【题型】解答题　【知识点】平面几何　【难度】easy
如图, 为探究一类矩形 $ABCD$ 的性质, 小明在 $BC$ 边上取一点 $E$, 连接 $DE$, 经探究发现：当 $DE$ 平分 $\angle ADC$ 时, 将 $\triangle ABE$ 沿 $AE$ 折叠至 $\triangle AFE$, 点 $F$ 恰好落在 $DE$ 上, 据此解决下列问题：

(1)求证：$\triangle AFD \cong \triangle DCE$；

(2)如图, 延长 $CF$ 交 $AE$ 于点 $G$, 交 $AB$ 于点 $H$。求证：$EF \cdot DF = GF \cdot CF$。

解：
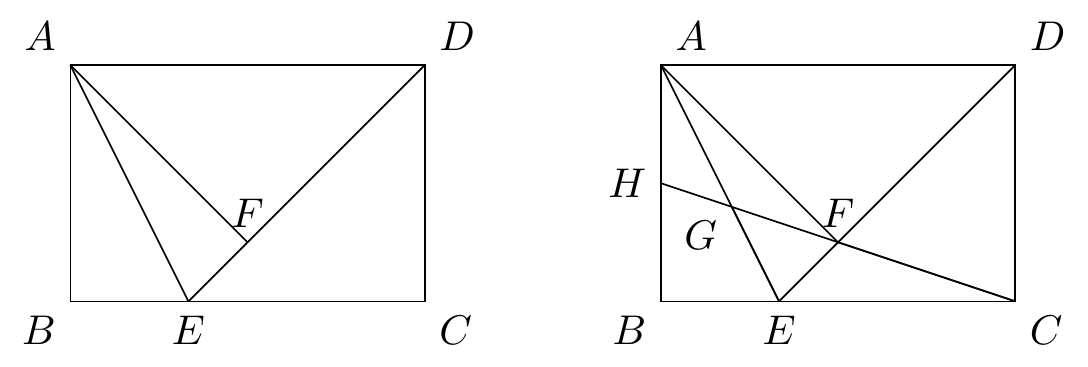
【解答】
(1)证明：$\because$ 四边形 $ABCD$ 是矩形,

$\therefore \angle B = \angle BCD = \angle CDA = \angle BAD = 90^\circ$, $AB = CD$, $AD = BC$,

$\because ED$ 平分 $\angle ADC$,

$\therefore \angle ADE = \angle EDC = 45^\circ$,

$\therefore \angle DEC = 90^\circ - \angle EDC = 45^\circ$,

$\because$ 将 $\triangle ABE$ 沿 $AE$ 折叠至 $\triangle AFE$,

$\therefore \triangle ABE \cong \triangle AFE$,

$\therefore AB = AF$, $\angle AFD = \angle B = 90^\circ$,

$\therefore AF = AB = DC$,

在 $\triangle AFD$ 与 $\triangle DCE$ 中,

$\begin{cases}
\angle AFD = \angle C \\
\angle ADF = \angle DEC \\
AF = CD
\end{cases}$

$\therefore \triangle AFD \cong \triangle DCE$(AAS)；

(2)证明：$\because \triangle AFD \cong \triangle DCE$,

$\therefore AD = DE$, $AF = DF = DC = CE$,

$\therefore \angle DCF = \angle DFC = \frac{1}{2}(180^\circ - \angle EDC) = \frac{1}{2}(180^\circ - 45^\circ) = 67.5^\circ$,

由折叠知：$\triangle ABE \cong \triangle AFE$,

$\therefore \angle BEA = \angle FEA = \frac{1}{2}(180^\circ - \angle DEC) = \frac{1}{2}(180^\circ - 45^\circ) = 67.5^\circ$,

即 $\angle GEF = \angle EFG = \angle DCF = \angle DFC$,

$\therefore \triangle GEF \sim \triangle DCF$,

$\therefore \frac{GF}{DF} = \frac{EF}{CF}$,

$\therefore EF \cdot DF = GF \cdot CF$．